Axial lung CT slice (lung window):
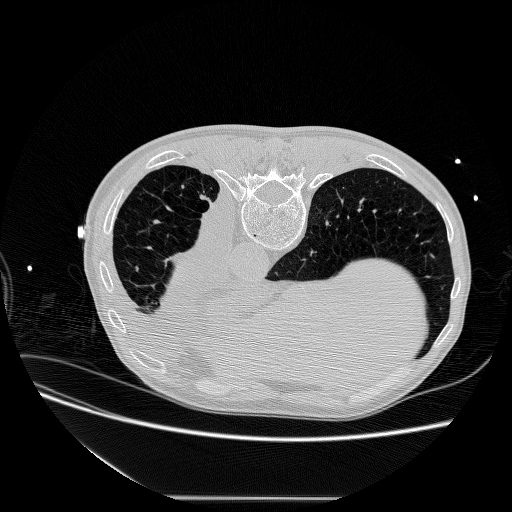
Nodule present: no